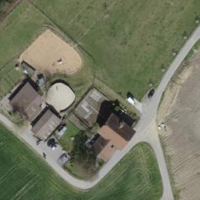
EUNIS habitat code: 55
Species observed at this site:
Prunus padus
Fagopyrum esculentum